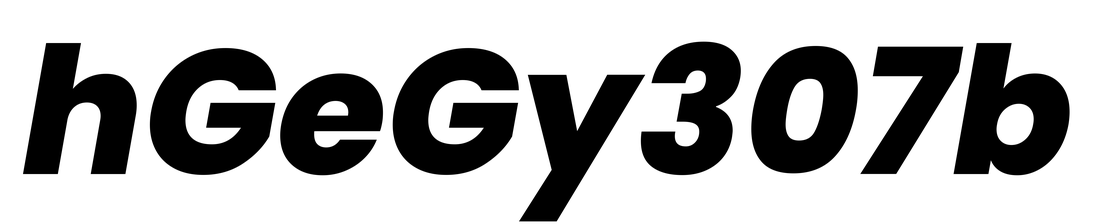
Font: Poppins-ExtraBoldItalic